Interaction volume radius: 5 \u00c5
Interaction volume height: 30 \u00c5
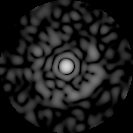
Disorder parameter: 0.8359